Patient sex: M
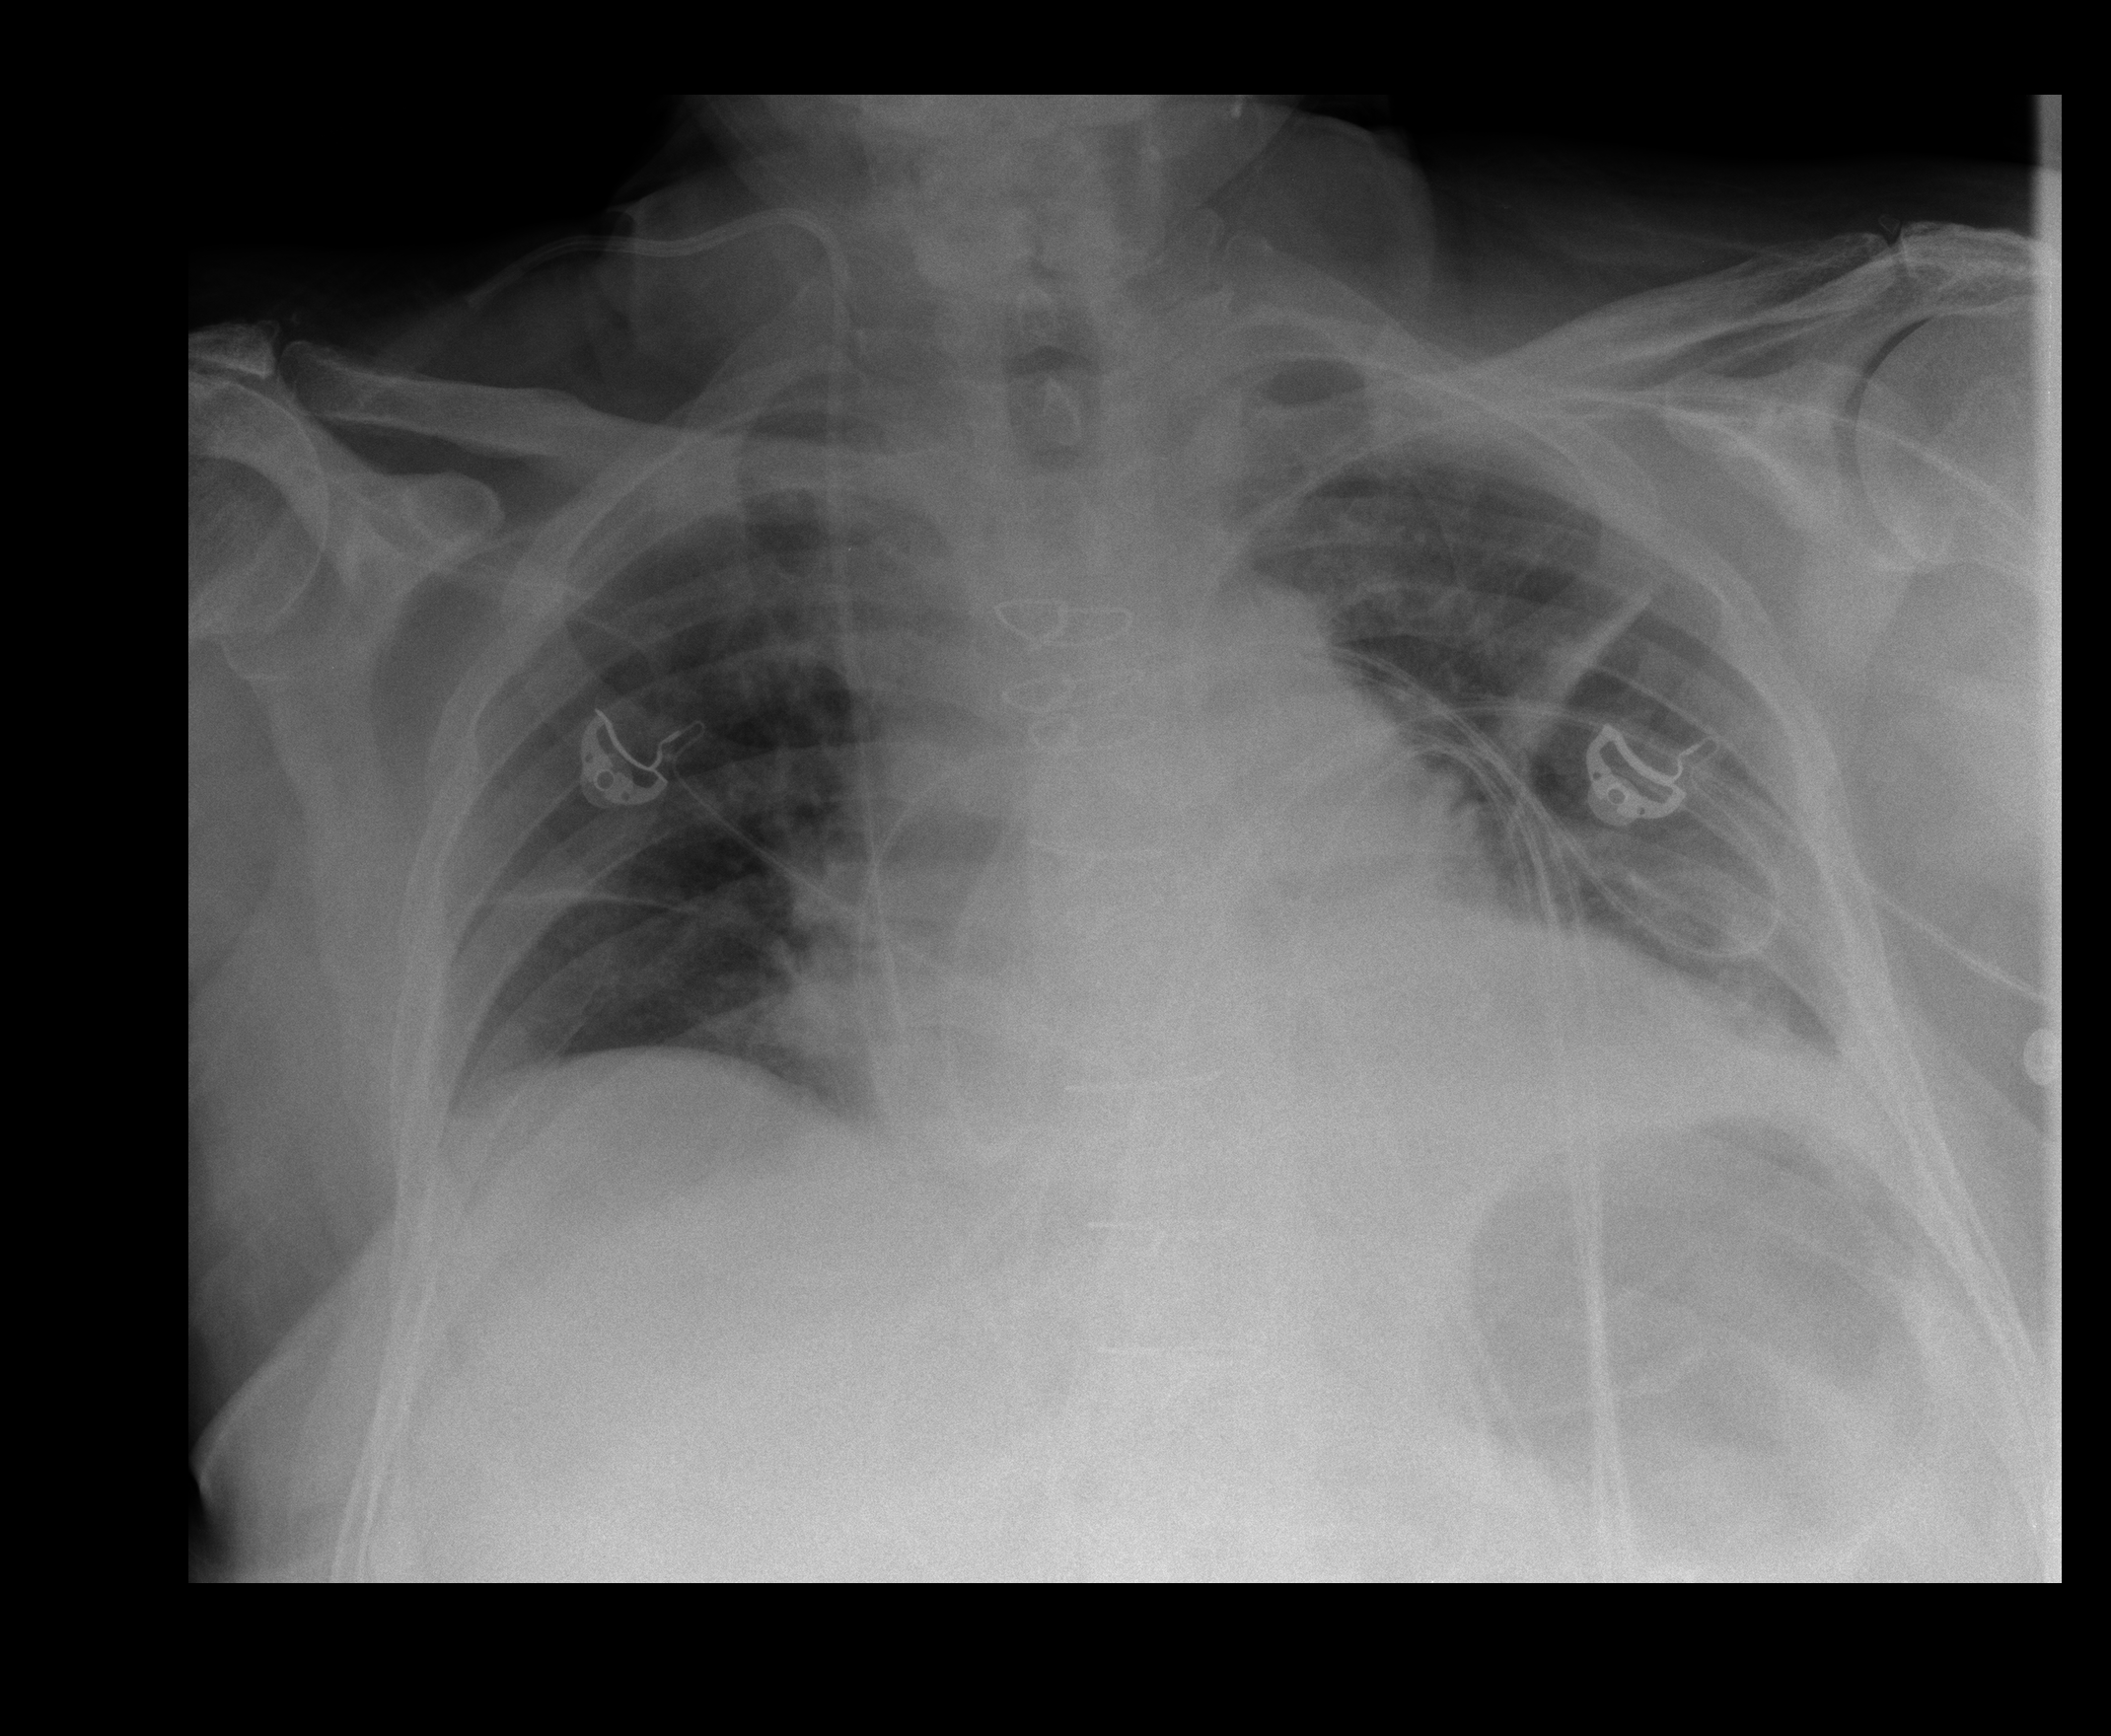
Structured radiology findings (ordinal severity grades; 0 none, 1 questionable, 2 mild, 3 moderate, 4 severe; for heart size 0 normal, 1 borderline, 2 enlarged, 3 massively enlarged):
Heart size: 2
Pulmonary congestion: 1
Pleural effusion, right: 0
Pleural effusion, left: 1
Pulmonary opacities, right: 0
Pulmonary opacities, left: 0
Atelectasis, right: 2
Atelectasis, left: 2